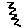
Label: zigzag